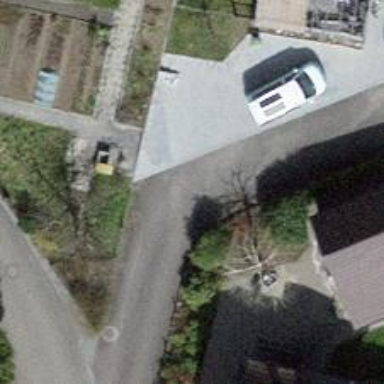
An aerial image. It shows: Smoothly paved residential road.